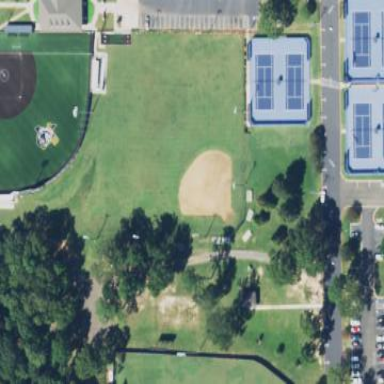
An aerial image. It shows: Baseball pitch for leisure and sports activities.